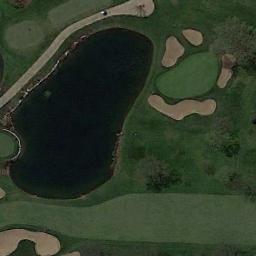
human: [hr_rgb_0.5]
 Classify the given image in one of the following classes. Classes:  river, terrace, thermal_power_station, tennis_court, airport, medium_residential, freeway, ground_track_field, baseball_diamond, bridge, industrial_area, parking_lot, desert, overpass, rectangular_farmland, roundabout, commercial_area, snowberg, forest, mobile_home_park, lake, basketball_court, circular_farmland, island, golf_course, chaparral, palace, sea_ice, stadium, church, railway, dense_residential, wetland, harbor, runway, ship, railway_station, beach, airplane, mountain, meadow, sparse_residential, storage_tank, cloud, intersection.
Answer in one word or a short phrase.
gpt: golf_course